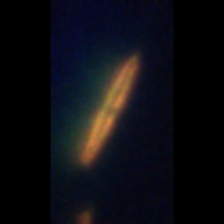
Taxon: Psuedo-nitzschia
Group: Diatoms